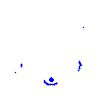
Particle: electron